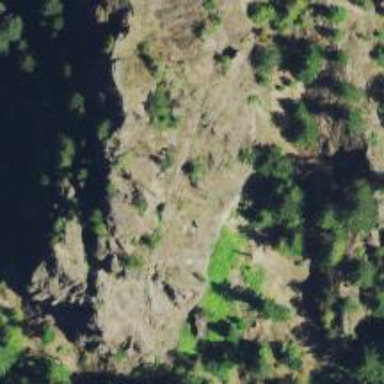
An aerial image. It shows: Landscape dominated by bare rock.